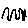
Label: zigzag